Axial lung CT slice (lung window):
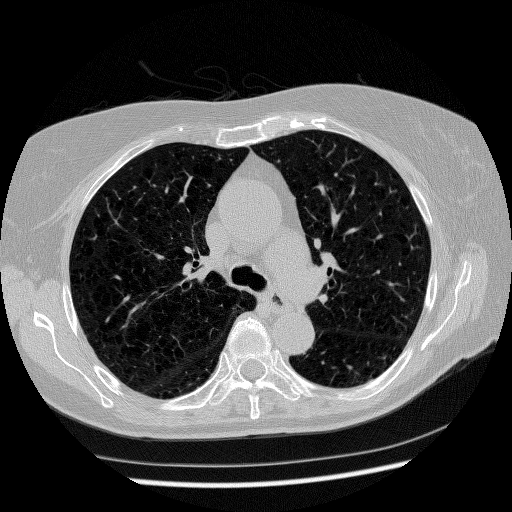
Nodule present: no